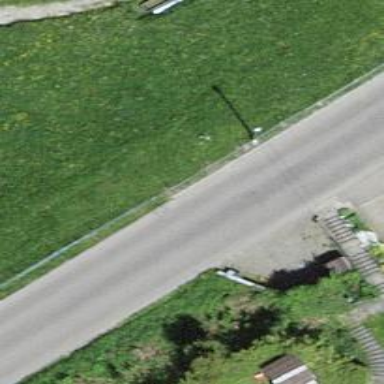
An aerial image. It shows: Tertiary road with asphalt surface and no sidewalk.